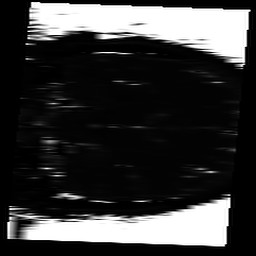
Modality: T2map
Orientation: coronal
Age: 46
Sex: female
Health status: ill